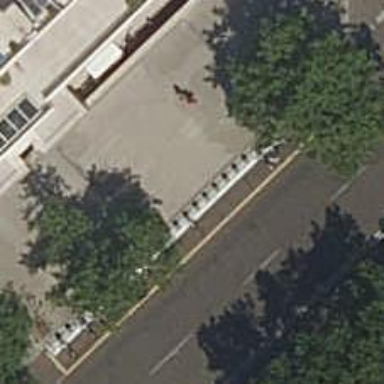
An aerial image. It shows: Bicycle rental facility.